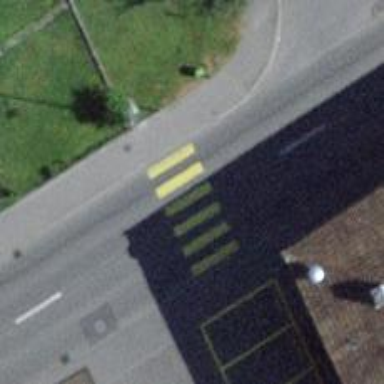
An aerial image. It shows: Uncontrolled zebra crossing on the road.